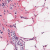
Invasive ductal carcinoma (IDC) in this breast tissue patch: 1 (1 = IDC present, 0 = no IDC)